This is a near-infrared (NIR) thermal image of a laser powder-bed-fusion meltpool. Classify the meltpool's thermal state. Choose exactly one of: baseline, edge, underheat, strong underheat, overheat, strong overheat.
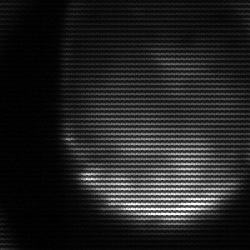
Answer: edge